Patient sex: M
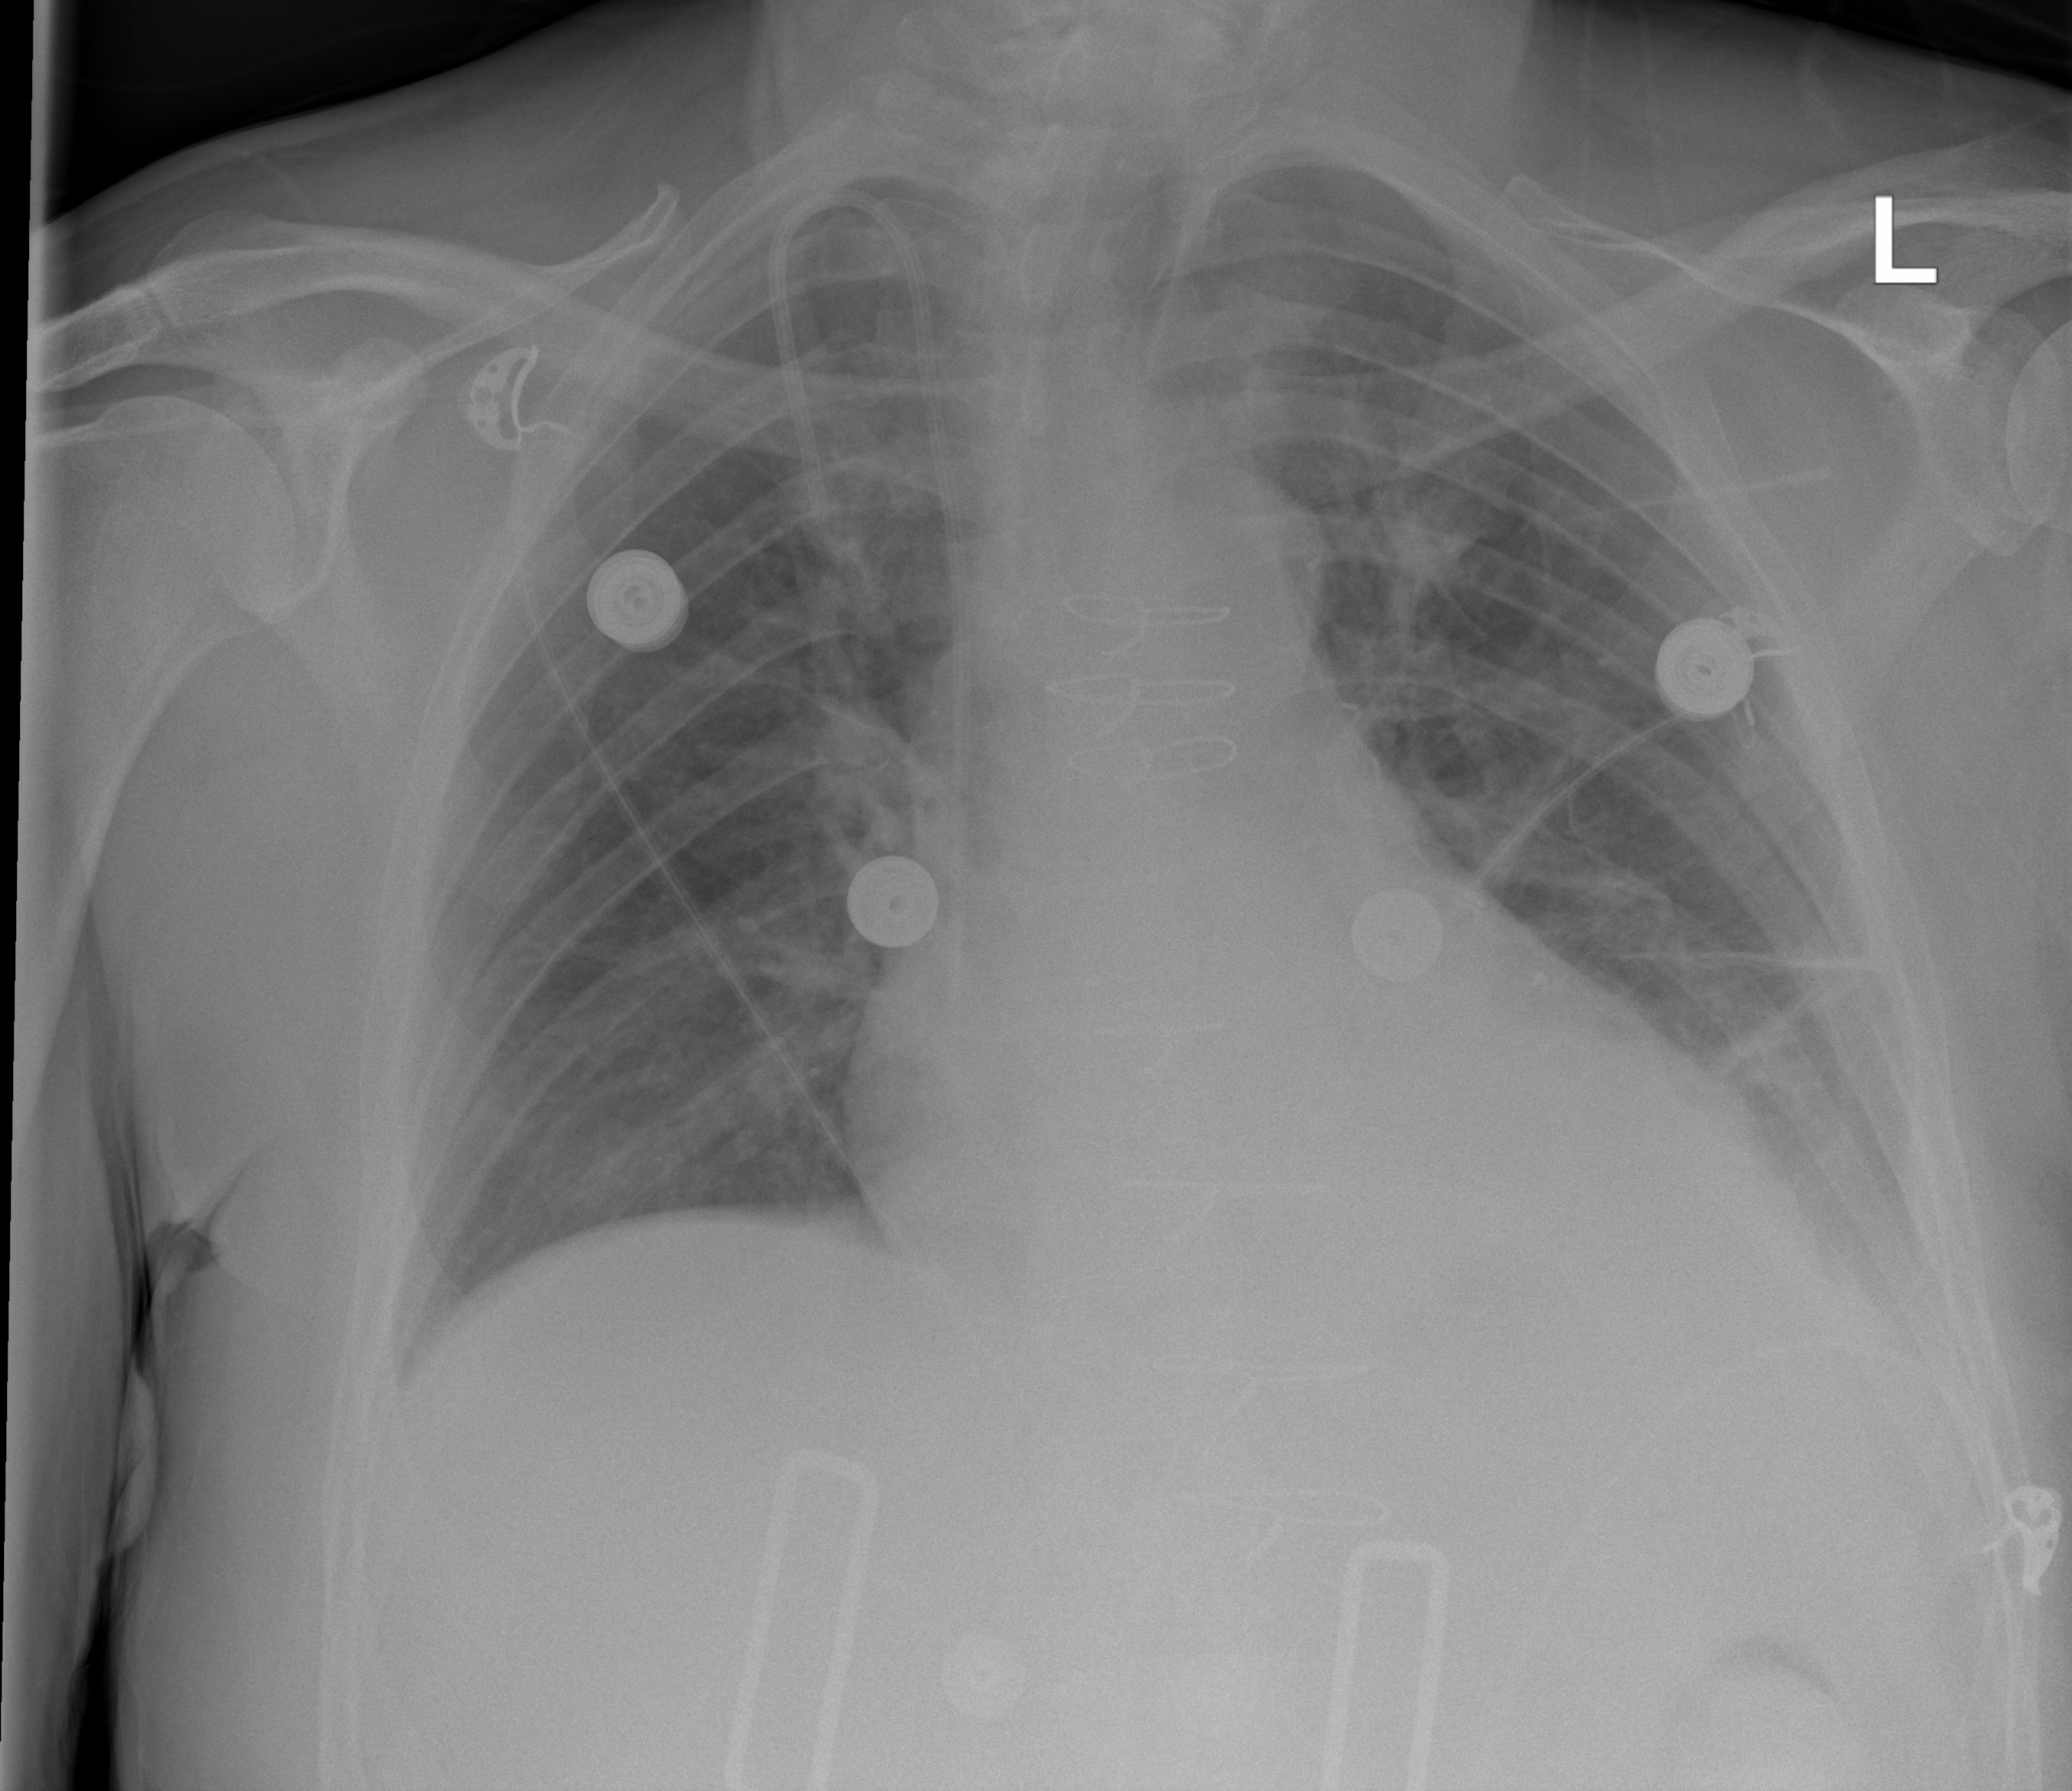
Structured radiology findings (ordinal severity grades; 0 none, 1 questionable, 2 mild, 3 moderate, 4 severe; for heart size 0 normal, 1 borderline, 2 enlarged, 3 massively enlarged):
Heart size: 1
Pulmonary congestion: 0
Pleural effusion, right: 0
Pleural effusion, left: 2
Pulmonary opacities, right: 0
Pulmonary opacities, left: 0
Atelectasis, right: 2
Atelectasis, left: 2